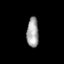
Tissue: prostate
Cell type: Fibroblasts
Senescence score: 0.7196
Nuclear area (px): 344
Mean DAPI intensity: 163.108